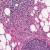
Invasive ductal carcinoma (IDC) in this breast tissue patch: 0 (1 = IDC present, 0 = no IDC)